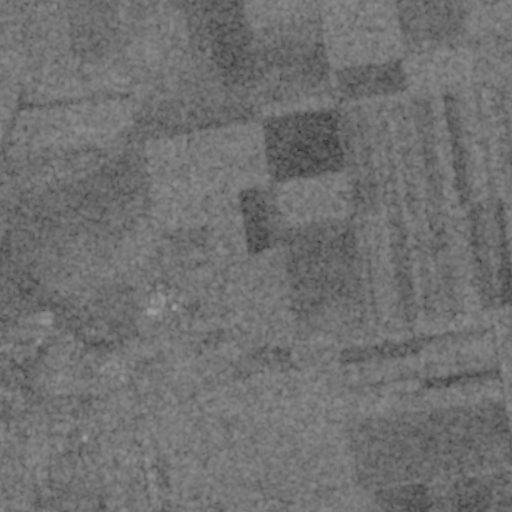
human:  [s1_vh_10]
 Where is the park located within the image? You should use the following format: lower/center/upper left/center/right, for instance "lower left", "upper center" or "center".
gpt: The park is located in the lower left of the image.
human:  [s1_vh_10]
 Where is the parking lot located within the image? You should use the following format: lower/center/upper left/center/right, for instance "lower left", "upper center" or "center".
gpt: There is no parking lot in the image.

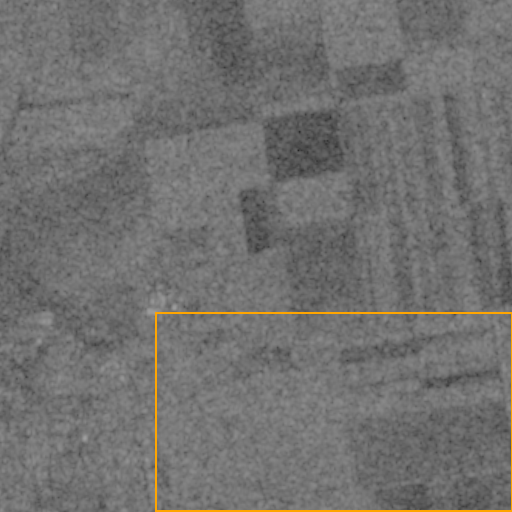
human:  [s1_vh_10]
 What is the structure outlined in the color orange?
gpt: The structure outlined in orange is a crop field.
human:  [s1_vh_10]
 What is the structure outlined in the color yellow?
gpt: There is no yellow outline.